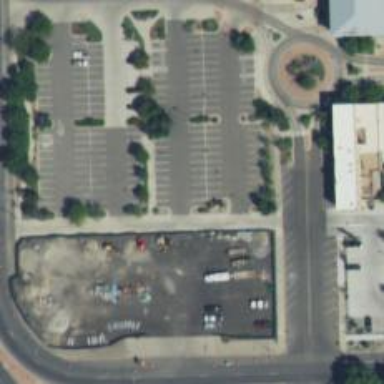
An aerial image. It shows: Parking space is available.